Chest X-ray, AP view. Patient: 20 years old, sex M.
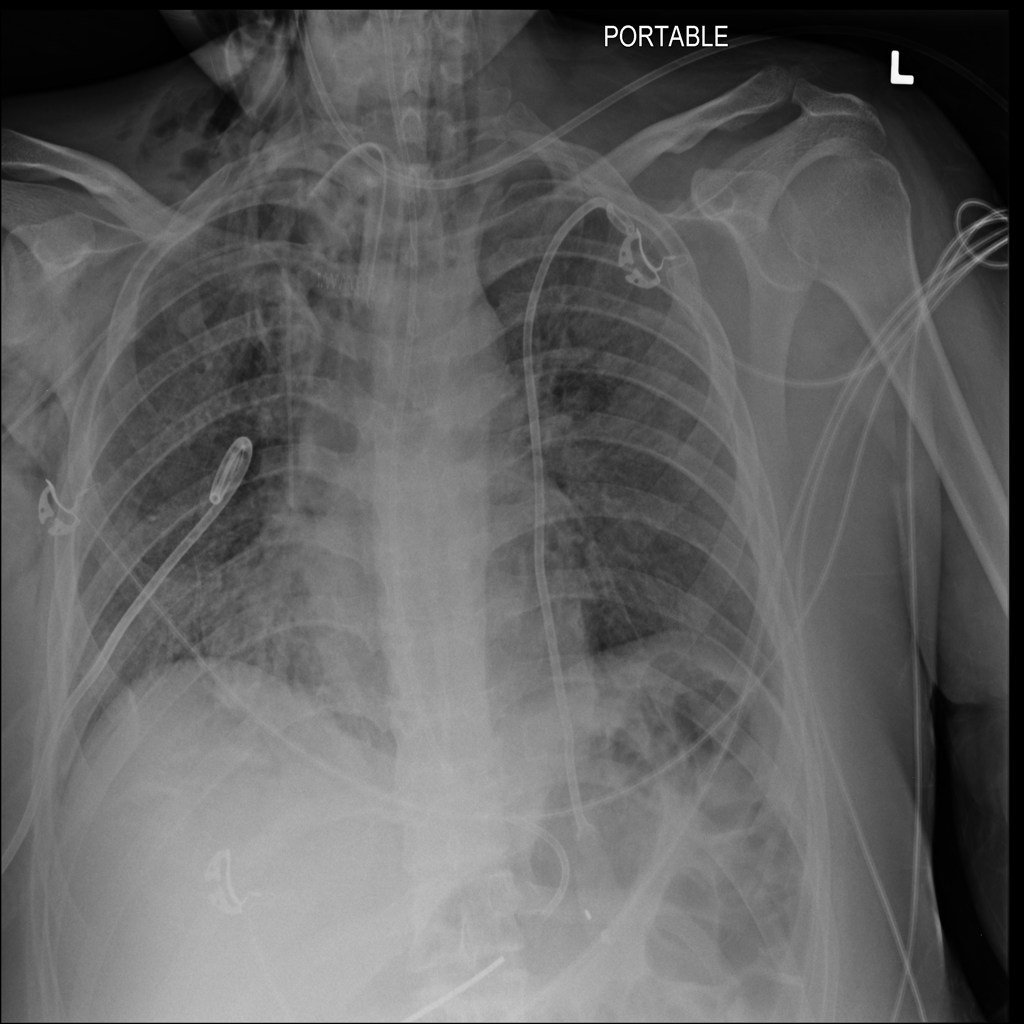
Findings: Emphysema